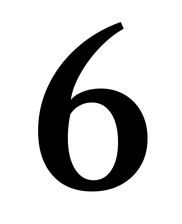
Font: LibreCaslonText_Medium